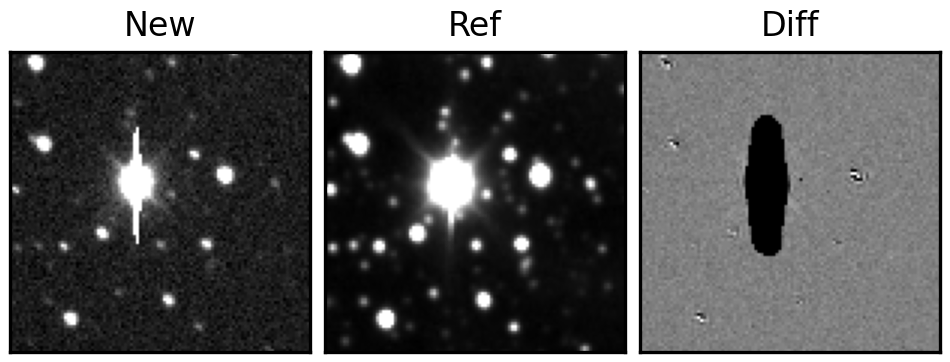
Label: bogus